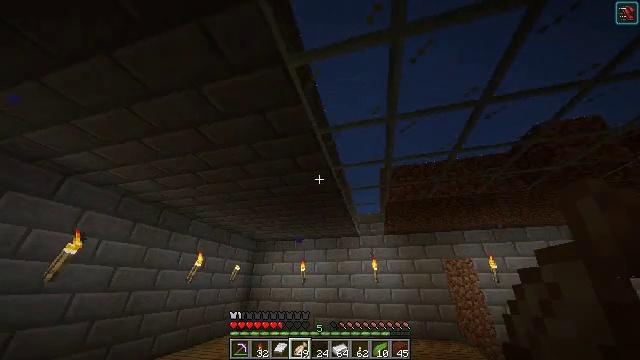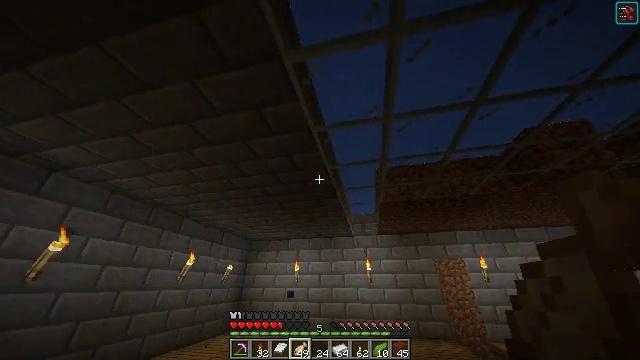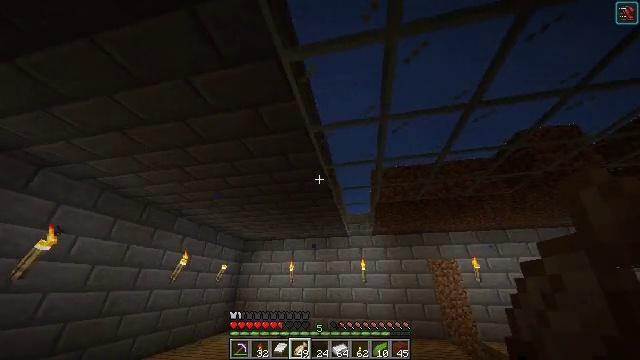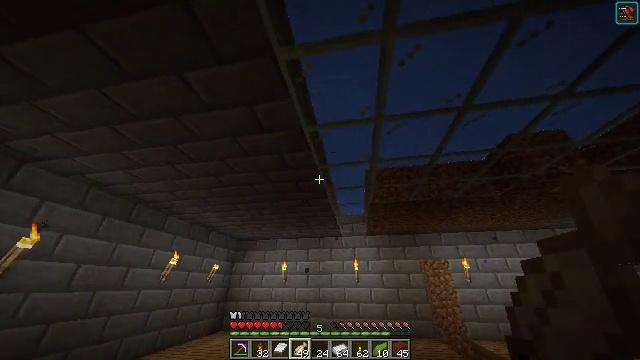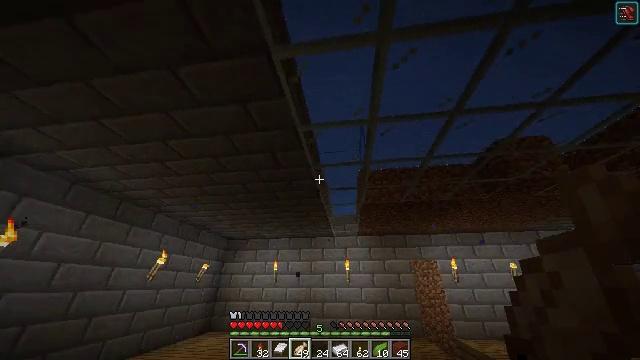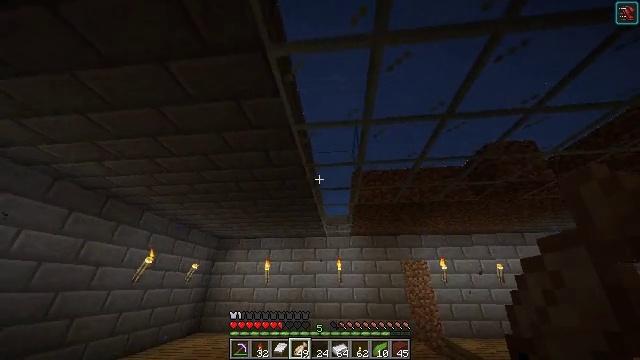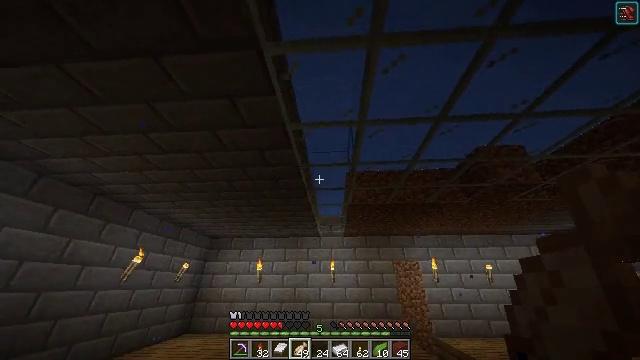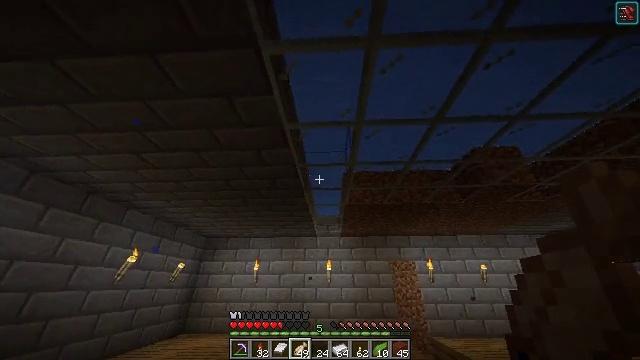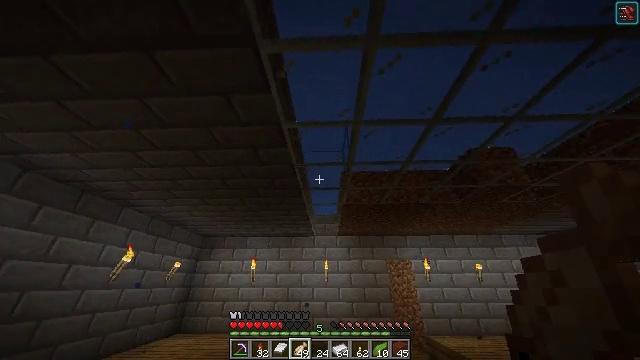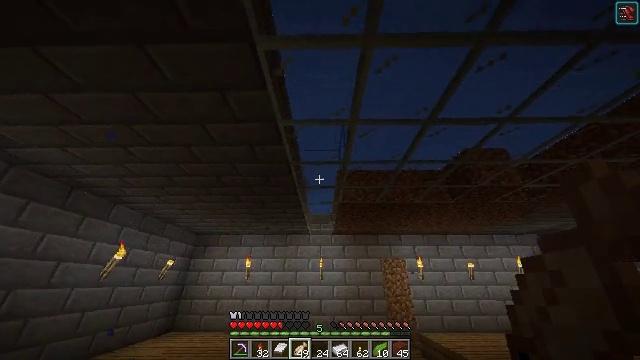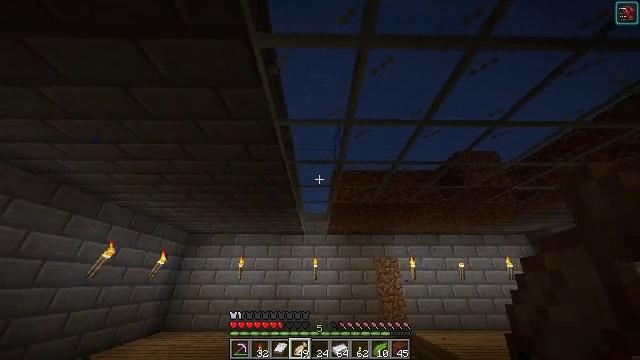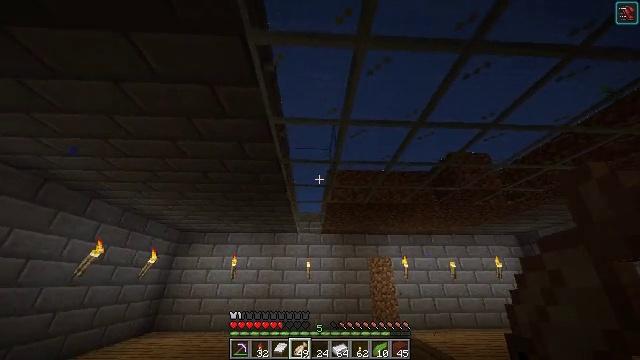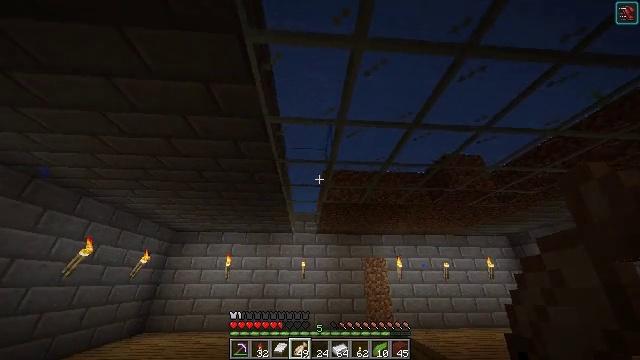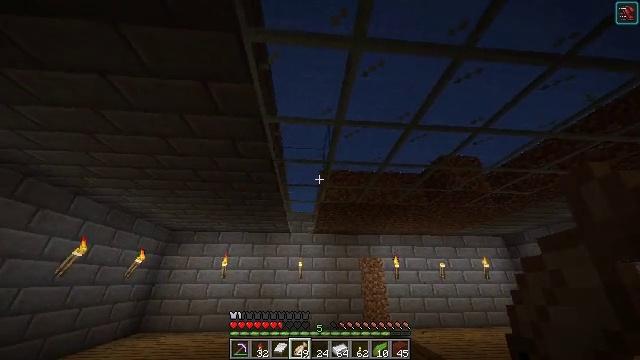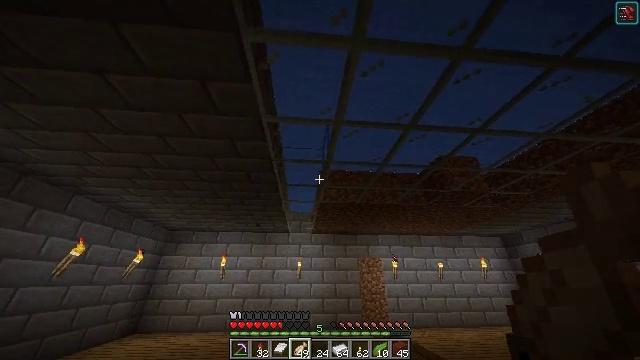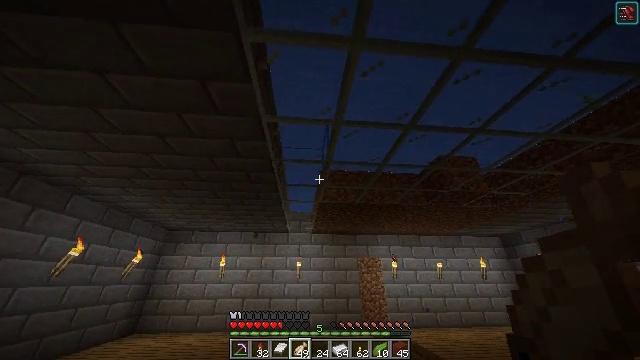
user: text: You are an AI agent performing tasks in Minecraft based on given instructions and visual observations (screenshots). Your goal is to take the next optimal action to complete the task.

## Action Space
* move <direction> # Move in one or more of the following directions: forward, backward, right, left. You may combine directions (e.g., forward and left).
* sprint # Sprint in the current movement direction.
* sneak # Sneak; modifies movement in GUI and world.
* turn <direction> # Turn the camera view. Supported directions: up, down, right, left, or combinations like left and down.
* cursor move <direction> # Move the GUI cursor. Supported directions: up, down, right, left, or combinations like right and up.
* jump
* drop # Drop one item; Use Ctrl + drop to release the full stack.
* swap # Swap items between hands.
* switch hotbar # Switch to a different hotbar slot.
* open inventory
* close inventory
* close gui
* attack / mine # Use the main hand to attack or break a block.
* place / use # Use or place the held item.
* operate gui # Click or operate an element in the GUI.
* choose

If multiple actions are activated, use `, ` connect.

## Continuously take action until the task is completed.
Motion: motion action
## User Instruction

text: Obtain iron nugget from iron ingot in crafting table.
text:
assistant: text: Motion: turn right
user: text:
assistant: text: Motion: turn right
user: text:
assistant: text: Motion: turn right
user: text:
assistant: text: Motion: turn right
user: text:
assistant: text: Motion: turn right
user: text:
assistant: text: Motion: turn right
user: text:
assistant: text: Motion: no_op
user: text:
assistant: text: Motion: no_op
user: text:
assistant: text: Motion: turn right
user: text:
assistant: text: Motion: turn right
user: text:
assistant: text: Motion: turn right
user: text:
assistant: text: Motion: turn right
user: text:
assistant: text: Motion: no_op
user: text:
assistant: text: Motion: no_op
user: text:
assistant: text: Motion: no_op
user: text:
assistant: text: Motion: no_op
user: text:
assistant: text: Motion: no_op
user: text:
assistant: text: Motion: no_op
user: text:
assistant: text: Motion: no_op
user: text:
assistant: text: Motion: move forward
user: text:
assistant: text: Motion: move forward
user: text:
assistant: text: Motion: move forward
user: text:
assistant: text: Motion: move forward
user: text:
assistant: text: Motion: move forward
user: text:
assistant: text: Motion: move forward
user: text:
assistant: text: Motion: move forward
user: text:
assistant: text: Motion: move forward
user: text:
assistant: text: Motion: move forward
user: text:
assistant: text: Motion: move forward
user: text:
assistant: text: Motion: move forward